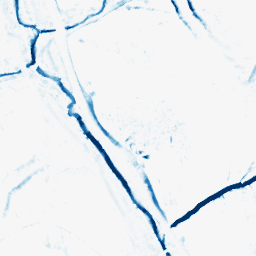
Category: morphological
Decomposition family: morphological_diamond
Decomposition parameters: operation: closing
radius: 5
Upsampling method: sinc_hamming
Upsampling parameters: scale: 8
kernel_size: 16
Upsampling scale: 8